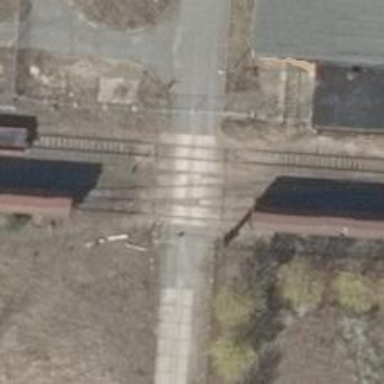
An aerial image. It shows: Railway yard in service.